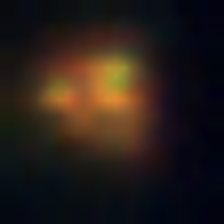
Taxon: NanoPlankton
Group: Other